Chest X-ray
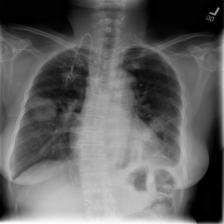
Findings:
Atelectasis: negative
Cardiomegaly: negative
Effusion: positive
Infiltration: negative
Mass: negative
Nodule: negative
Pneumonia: negative
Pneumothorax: positive
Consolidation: negative
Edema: negative
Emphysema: negative
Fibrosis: negative
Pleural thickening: negative
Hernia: negative